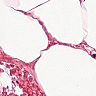
Metastatic tissue present: no